Question: Assuming I want to draw a line which resemble a clock dial (blue line), starting from the center of the screen (center) and ending at the user's touch position (A,B or C)
it does not matter how far the finger is, the dial will always have the same length size.

'''
- (void)touchesMoved:(NSSet *)touches withEvent:(UIEvent *)event {
UITouch *touch = [[event allTouches] anyObject];
CGPoint touchLocation = [touch locationInView:touch.view];
NSLog(@"Center point = %f %f",self.view.center.x,self.view.center.y);
NSLog(@"finter at point = %f %f",touchLocation.x,touchLocation.y);
// line re drawing itself ...
NSLog(@"end point = %f %f",?,?);
}
'''
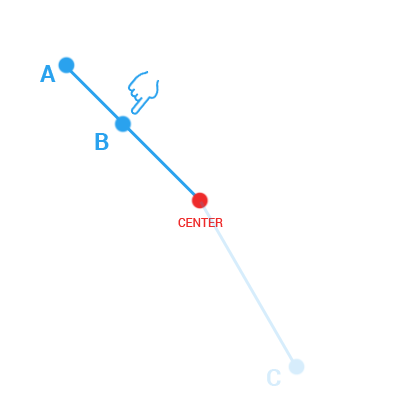
Answer: You need to know the length of your line. It's unrelated to the touch point correct?
First find the coordinates of the touch relative to the center point
'''
x = Touch.x - center.x
y = Touch.y - center.y
'''
Now we need to get the angle
'''
angle = arctan(y / x)
'''
If the x is negative, adjust by 180 degrees (pi) - This restores what is lost in the division.
Now multiply sin(angle) and cos(angle) by your desired length to get the new point
'''
newX = cos(angle) * length
newY = sin(angle) * length
'''
Here is some Swift code that gets you mostly there. Try it in a playground to verify different touch values and lengths.
'''
let lineLength = 13.0
// Touch points
let x = -5.0
let y = -5.0
// Calculate angle
var angle = atan(y / x)
if x < 0 {
angle += 3.14159;
}
// Get new X and Y
var newX = cos(angle) * lineLength
var newY = sin(angle) * lineLength
'''